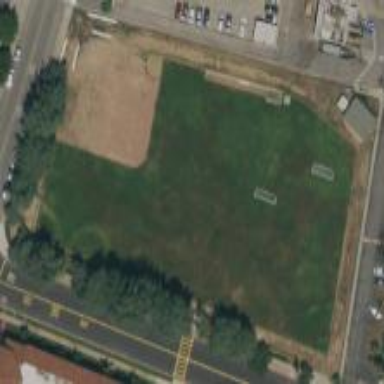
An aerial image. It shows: Softball pitch for leisure sports.